Question: i am working on asp.net mvc app and using data annotation to map database table in entity framework classes. Now i have two table say example table-X and table-Y with many-to-many relationship so introduce another table in between 'table-XY' to sort to one-many relationship.... how i am going to map table-XY? do i put iCollectiontable-XY in table-X and same for table-Y?? i need some guidance for mapping!

## table-X
'''
[Table("table-X")]
public class table-X
{
public table-X()
{
}
[Key]
public int table-XID { get; set; }
public string Title { get; set; }
....
???
}
'''
## table-Y
'''
[Table("table-Y")]
public class table-Y
{
public table-Y()
{
}
[Key]
public int table-YID { get; set; }
public string Title { get; set; }
....
???
}
'''
## table-XY
'''
[Table("table-XY")]
public class table-X
{
public table-XY()
{
}
[Key]
public int table-XYID { get; set; }
public int table-XID { get; set; }
public int table-YID { get; set; }
....
????
}
'''
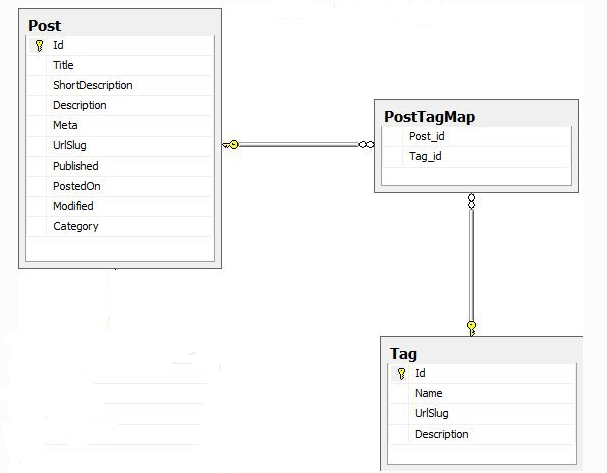
Answer: You don't need table XY in your entity framework model. Simply define collection nav properties for each type:
'''
[Table("Post")]
public class Post
{
[Key]
public int Id { get; set; }
public string Title { get; set; }
public virtual ICollection<Tag> Tags { get; set; }
}
[Table("Tag")]
public class table-Y
{
[Key]
public int Id { get; set; }
public string Title { get; set; }
public virtual ICollection<Post> Posts { get; set; }
}
'''
If you want more control over the name of the many-to-many relationship table, use fluent API:
'''
modelBuilder.Entity<Post>()
.HasMany( p => p.Tags )
.WithMany( t => t.Posts )
.Map( emc =>
{
// table name
emc.ToTable( "PostTagMap" );
// column names
emc.MapLeftKey( "Post_id" );
emc.MapRightKey( "Tag_id" );
} );
'''
Usage:
'''
using( var db = new YourDbContext() )
{
var tagToAddToPost = db.Tags.Find( <tagId> );
var targetPost = db.Posts.Find( <postId> );
targetPost.Tags.Add( tagToAddToPost );
db.SaveChanges();
}
'''